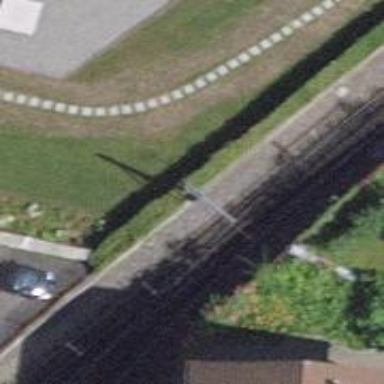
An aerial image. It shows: Siding railway track with electrified contact line.